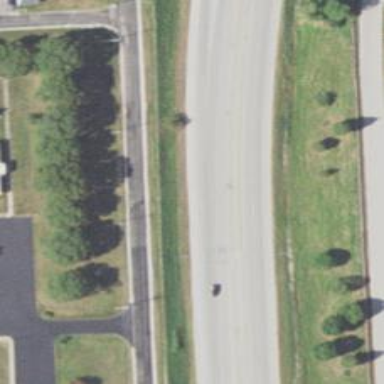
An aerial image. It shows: This image shows trunk highway that functions as expressway.